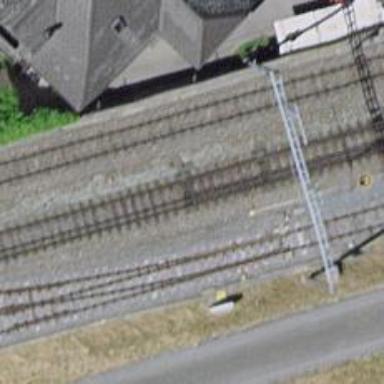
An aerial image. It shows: Railway switch.